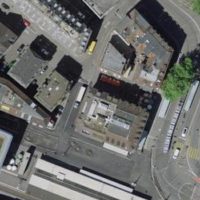
EUNIS habitat code: 57
Species observed at this site:
Corvus corone
Erigeron canadensis